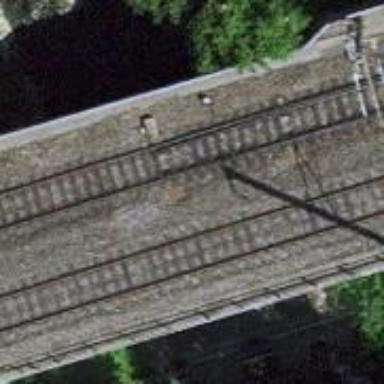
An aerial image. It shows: Bridge with single railway track electrified by contact line.